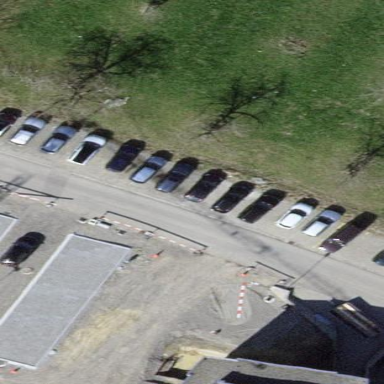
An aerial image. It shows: Parking area.